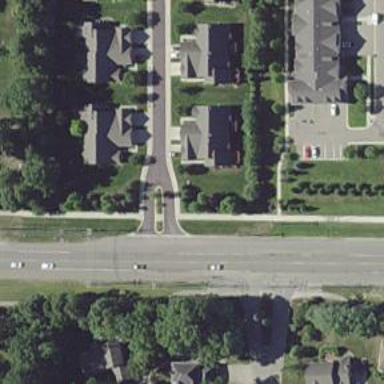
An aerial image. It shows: Residential road.